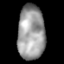
Tissue: lung
Cell type: Epithelial cells
Senescence score: 0.2055
Nuclear area (px): 1444
Mean DAPI intensity: 155.929